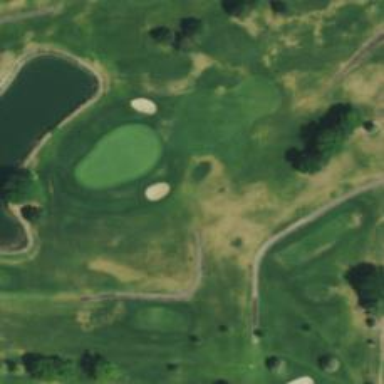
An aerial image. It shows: Golf hole.